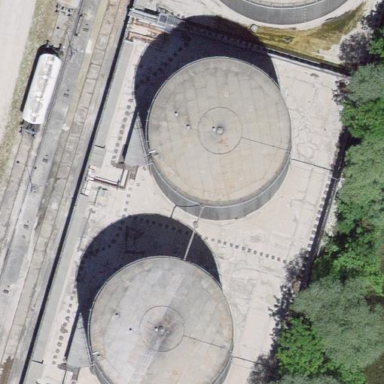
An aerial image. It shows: Building with storage tank.